Field crop: maize
Growth stage: 2
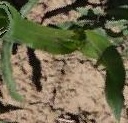
Species: maize